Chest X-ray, PA view. Patient: 51 years old, sex F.
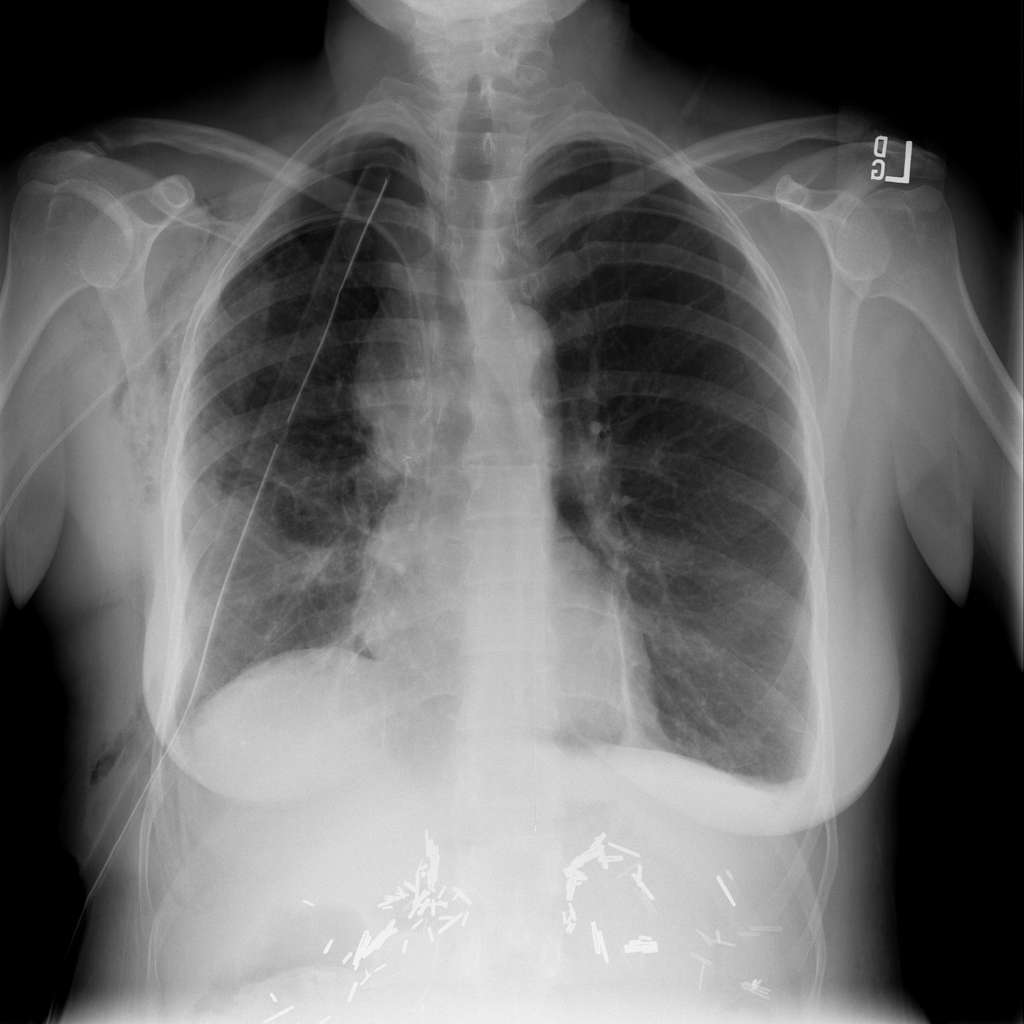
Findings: Effusion, Mass, Pneumothorax